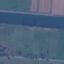
Label: River